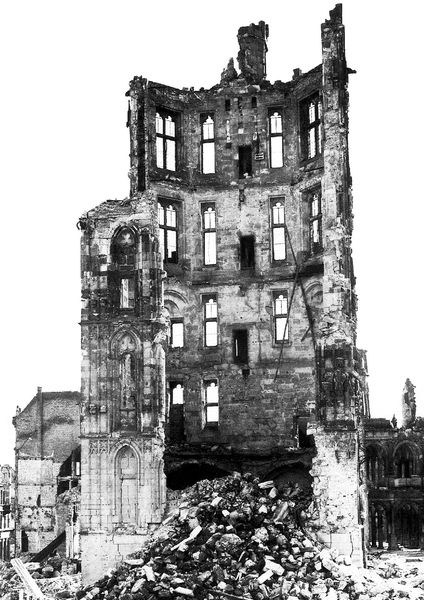
Titel: Köln, Rathaus, Ratsturm
Standort: Köln, Rathaus (EU - D - NRW)
Schlagwörter: himmel, fenster, grau, hell, pfeiler, schwarz, weiss, dach, haus, schloss, alt, architektur, stein, steine, kirche, gotik, turm, mauer, ziegel, schutt, brand, krieg, trümmer, zerstörung, foto, fotografie, verfall, ruine, berlin, haufen, schwarz-weiss, kathedrale, photo, portal, spitzbogen, spitzbögen, hmmel, dresden, zerfall, nachkrieg, bombe, weltkrieg, russ, bombardierung, zerbombt, rest, ausgebombt, weisser himmel, #russ, bome